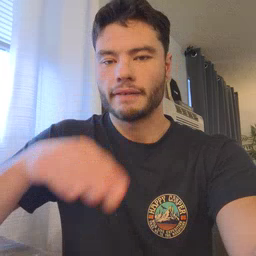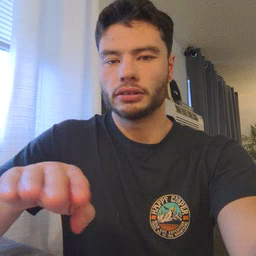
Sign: elephant